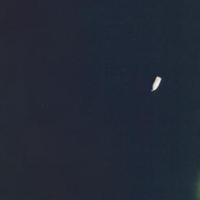
EUNIS habitat code: 14
Species observed at this site:
Pica pica
Corvus corone
Hirundo rustica